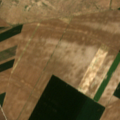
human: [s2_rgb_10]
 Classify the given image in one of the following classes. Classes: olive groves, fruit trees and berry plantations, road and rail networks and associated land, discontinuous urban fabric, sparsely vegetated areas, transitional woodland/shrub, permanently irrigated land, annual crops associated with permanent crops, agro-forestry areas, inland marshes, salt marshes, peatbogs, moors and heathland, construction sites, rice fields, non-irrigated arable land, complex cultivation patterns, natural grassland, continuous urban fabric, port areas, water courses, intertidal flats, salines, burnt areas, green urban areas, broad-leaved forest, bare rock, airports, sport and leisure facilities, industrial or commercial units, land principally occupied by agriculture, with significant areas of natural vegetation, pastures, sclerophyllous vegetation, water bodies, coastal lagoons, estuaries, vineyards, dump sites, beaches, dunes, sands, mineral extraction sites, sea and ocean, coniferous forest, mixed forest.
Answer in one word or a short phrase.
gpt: non-irrigated arable land